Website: slack
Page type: review-order
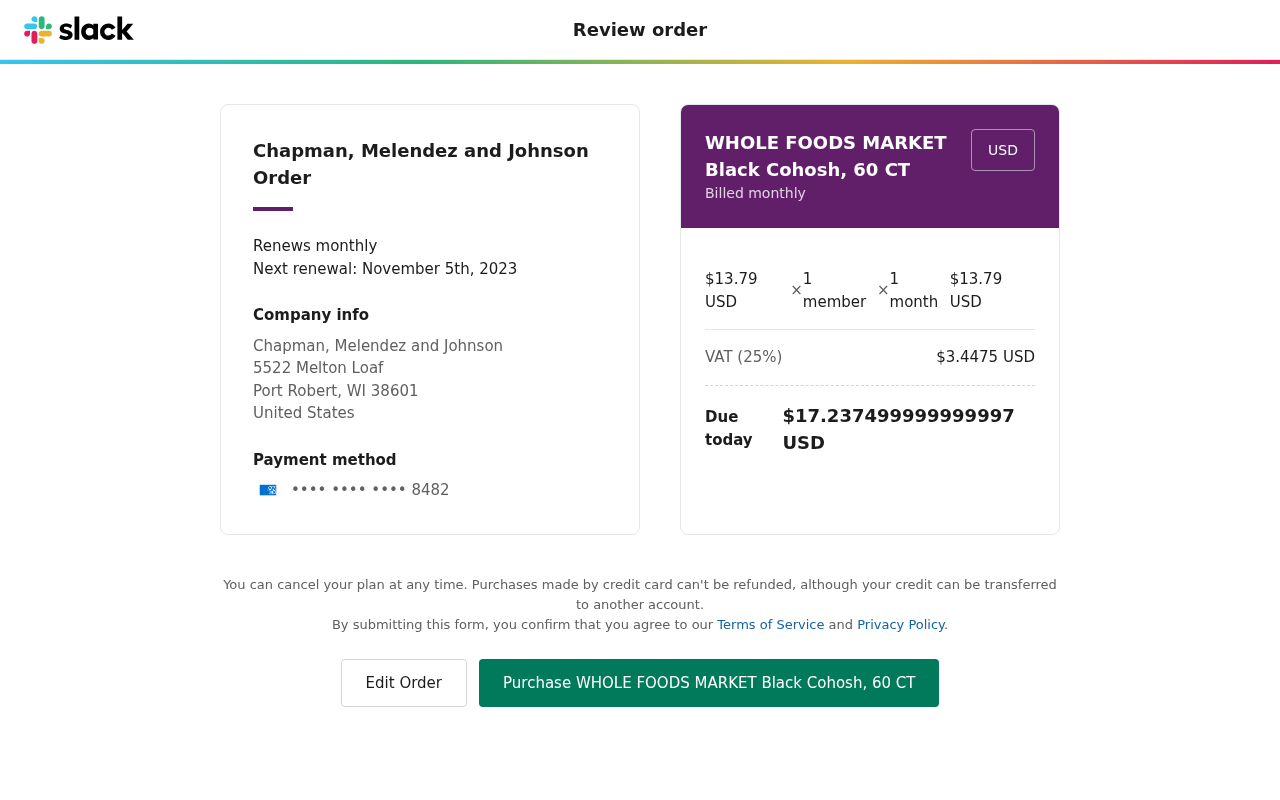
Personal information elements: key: PII_CARD_LAST4
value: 8482
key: PII_CITY_STATE_ZIP
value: Port Robert, WI 38601
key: PII_COMPANY
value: Chapman, Melendez and Johnson
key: PII_COUNTRY
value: United States
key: PII_STREET
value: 5522 Melton Loaf
Product elements: key: PRODUCT1_NAME
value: WHOLE FOODS MARKET Black Cohosh, 60 CT
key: PRODUCT1_PRICE
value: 13.79
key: PRODUCT1_QUANTITY
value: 1
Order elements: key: ORDER_RENEWAL_DATE
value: November 5th, 2023
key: ORDER_SUBTOTAL
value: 13.79
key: ORDER_TAX
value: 3.4475
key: ORDER_TOTAL
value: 17.237499999999997